Question: I'm getting a strange error when trying to instant InternetExplorerDriver. I've written the following code:
'''
public static void main(String[] args) {
System.setProperty("webdriver.ie.driver", "C:\Program Files\Internet Explorer\iexplore.exe");
WebDriver driver = new InternetExplorerDriver();
driver.get("http://www.google.com");
}
'''
Internet Explorer comes up, set to 'http://--port=26290' like this:

It never ends up going to google as I've coded it to.
About ten seconds later, I get this stack trace in the console:
(TestBase.main(TestBase.java:358) is the line where I instantiate the driver.)
'''
Exception in thread "main" org.openqa.selenium.remote.UnreachableBrowserException: Could not start a new session. Possible causes are invalid address of the remote server or browser start-up failure.
Build info: version: '2.40.0', revision: '4c5c0568b004f67810ee41c459549aa4b09c651e', time: '2014-02-19 11:13:01'
System info: host: 'LT10387', ip: '192.168.0.82', os.name: 'Windows 7', os.arch: 'amd64', os.version: '6.1', java.version: '1.7.0_45'
Driver info: driver.version: InternetExplorerDriver
at org.openqa.selenium.remote.RemoteWebDriver.execute(RemoteWebDriver.java:567)
at org.openqa.selenium.remote.RemoteWebDriver.startSession(RemoteWebDriver.java:218)
at org.openqa.selenium.remote.RemoteWebDriver.startSession(RemoteWebDriver.java:203)
at org.openqa.selenium.ie.InternetExplorerDriver.run(InternetExplorerDriver.java:193)
at org.openqa.selenium.ie.InternetExplorerDriver.<init>(InternetExplorerDriver.java:183)
at org.openqa.selenium.ie.InternetExplorerDriver.<init>(InternetExplorerDriver.java:154)
at com.gdit.fwa.informant.webui.base.selenium.TestBase.main(TestBase.java:358)
Caused by: org.openqa.selenium.WebDriverException: Timed out waiting for driver server to start.
Build info: version: '2.40.0', revision: '4c5c0568b004f67810ee41c459549aa4b09c651e', time: '2014-02-19 11:13:01'
System info: host: 'LT10387', ip: '192.168.0.82', os.name: 'Windows 7', os.arch: 'amd64', os.version: '6.1', java.version: '1.7.0_45'
Driver info: driver.version: InternetExplorerDriver
at org.openqa.selenium.remote.service.DriverService.start(DriverService.java:165)
at org.openqa.selenium.remote.service.DriverCommandExecutor.execute(DriverCommandExecutor.java:62)
at org.openqa.selenium.remote.RemoteWebDriver.execute(RemoteWebDriver.java:546)
... 6 more
Caused by: org.openqa.selenium.net.UrlChecker$TimeoutException: Timed out waiting for [http://localhost:26290/status] to be available after 20002 ms
at org.openqa.selenium.net.UrlChecker.waitUntilAvailable(UrlChecker.java:104)
at org.openqa.selenium.remote.service.DriverService.start(DriverService.java:163)
... 8 more
Caused by: com.google.common.util.concurrent.UncheckedTimeoutException: java.util.concurrent.TimeoutException
at com.google.common.util.concurrent.SimpleTimeLimiter.callWithTimeout(SimpleTimeLimiter.java:143)
at org.openqa.selenium.net.UrlChecker.waitUntilAvailable(UrlChecker.java:79)
... 9 more
Caused by: java.util.concurrent.TimeoutException
at java.util.concurrent.FutureTask.get(FutureTask.java:201)
at com.google.common.util.concurrent.SimpleTimeLimiter.callWithTimeout(SimpleTimeLimiter.java:130)
... 10 more
'''
What could be causing this?
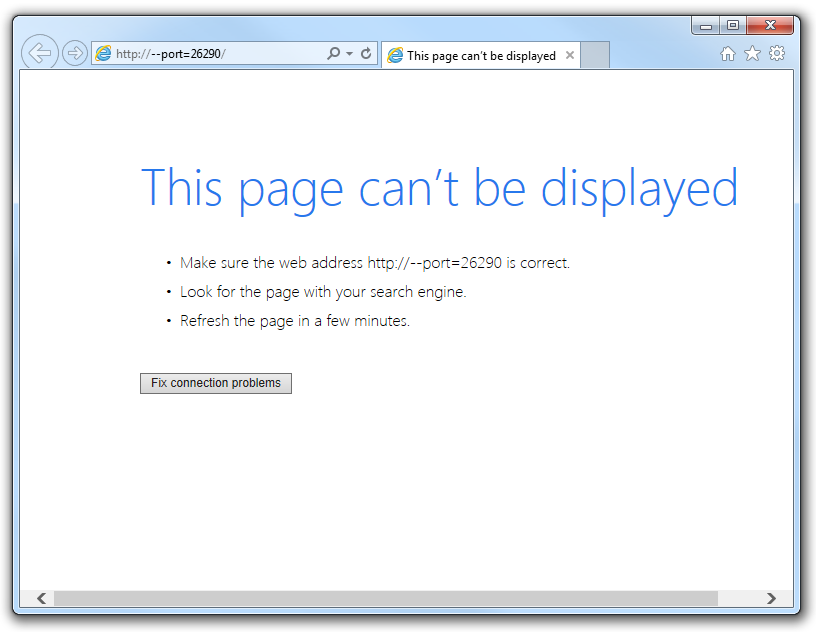
Answer: The problem exists here:
'''
System.setProperty("webdriver.ie.driver", "C:\Program Files\Internet Explorer\iexplore.exe");
'''
This property is meant to be the location of the , IE itself:
<URL>
Download the IEDriver, place it in a reasonable place, and location in that property.